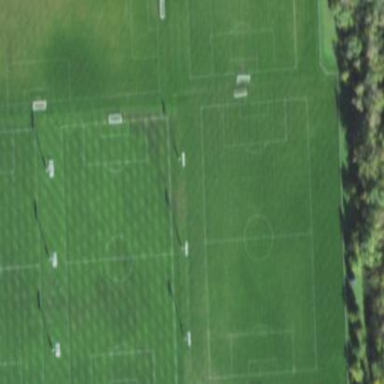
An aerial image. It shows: Multi-sport pitch on leisure land.